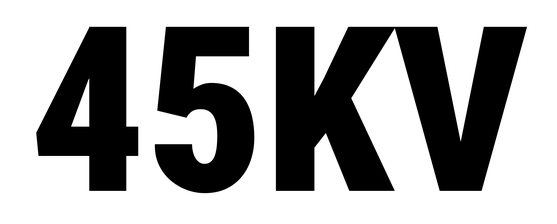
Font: Roboto_Condensed_Black